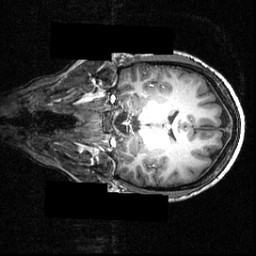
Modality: T1w
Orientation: coronal
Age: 22
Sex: female
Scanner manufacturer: siemens
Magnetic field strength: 3.951 T
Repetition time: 1.5 s
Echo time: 0.00335 s